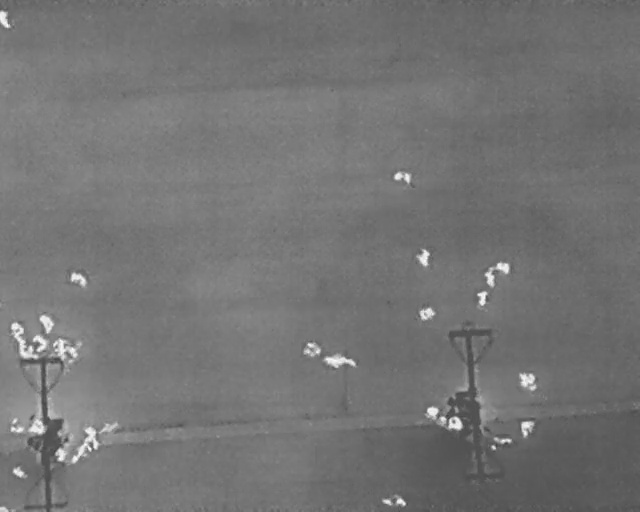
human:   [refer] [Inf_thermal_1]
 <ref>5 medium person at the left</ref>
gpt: <box>[[11, 52, 13, 56, 32], [1, 62, 3, 65, 2], [4, 65, 7, 68, 2], [7, 66, 10, 69, 2], [9, 67, 12, 70, 2]]</box>

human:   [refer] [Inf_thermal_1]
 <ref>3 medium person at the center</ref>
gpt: <box>[[61, 32, 64, 36, 2], [65, 59, 68, 62, 2], [47, 66, 50, 69, 2]]</box>

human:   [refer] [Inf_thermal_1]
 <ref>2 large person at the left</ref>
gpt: <box>[[5, 61, 8, 64, 2], [2, 66, 5, 70, 2]]</box>

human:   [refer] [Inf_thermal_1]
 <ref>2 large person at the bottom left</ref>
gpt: <box>[[12, 83, 16, 86, 2], [4, 81, 7, 84, 2]]</box>

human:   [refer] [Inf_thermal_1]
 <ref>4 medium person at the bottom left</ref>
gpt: <box>[[10, 87, 14, 89, 33], [8, 87, 10, 90, 2], [1, 81, 3, 84, 2], [1, 90, 3, 93, 2]]</box>

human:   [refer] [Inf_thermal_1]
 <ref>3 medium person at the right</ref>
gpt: <box>[[75, 53, 78, 55, 2], [77, 50, 79, 53, 2], [73, 57, 76, 59, 2]]</box>

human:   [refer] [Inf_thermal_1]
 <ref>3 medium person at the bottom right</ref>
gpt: <box>[[70, 81, 72, 83, 2], [80, 81, 83, 85, 2], [77, 83, 79, 88, 2]]</box>

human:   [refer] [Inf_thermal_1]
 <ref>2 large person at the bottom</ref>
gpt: <box>[[51, 67, 54, 74, 2], [60, 94, 62, 100, 2]]</box>